Question: I have upgraded spring jars from 3.0.x to 3.2.x version in my web application. Target environment is Websphere Application Server.
I am getting the following error when I try to hit the welcome page of the webapp in the browser.
'''
Error creating bean with name 'org.springframework.web.servlet.mvc.method.annotation.RequestMappingHandlerMapping#0':
Initialization of bean failed; nested exception is java.lang.NoSuchFieldError:
org/springframework/core/convert/TypeDescriptor.NULL
'''
It looks like some jar/jars in the build path are dependent on spring 3.0.x. I am not sure though. Will be helpful if anyone could out point the same.
I would also like to know how do I exclude dependency of other jars on spring 3.0.x in dispatcher-servlet.xml. Or should I upgrade any jar?
I am also trying to look for the culprit of the problem.

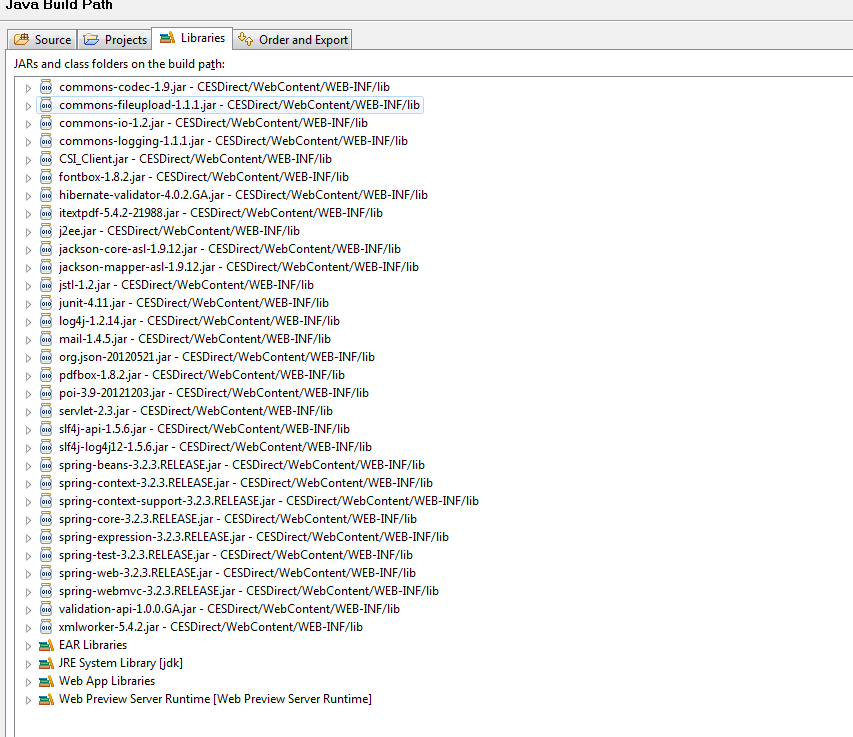
Answer: I happened to have find solution of my own problem.
I solved my original problem by removing old spring 3.0.x jars which were still there in
'WEB-INF/lib' directory (but not in class path).
Second thing and answer to my second problem is that, In a Spring 3.2.x jar or above environment, Ajax call with 'content-type' 'application/json' do not support calls to url with .htm/.html extensions as web-app server throws 406 error. I had to change url extensions to anything else (.json I used for clarity).
Though there could be a different solution as well, but after searching a lot this is what proved to be a quick fix for me. Thanks for all the help.